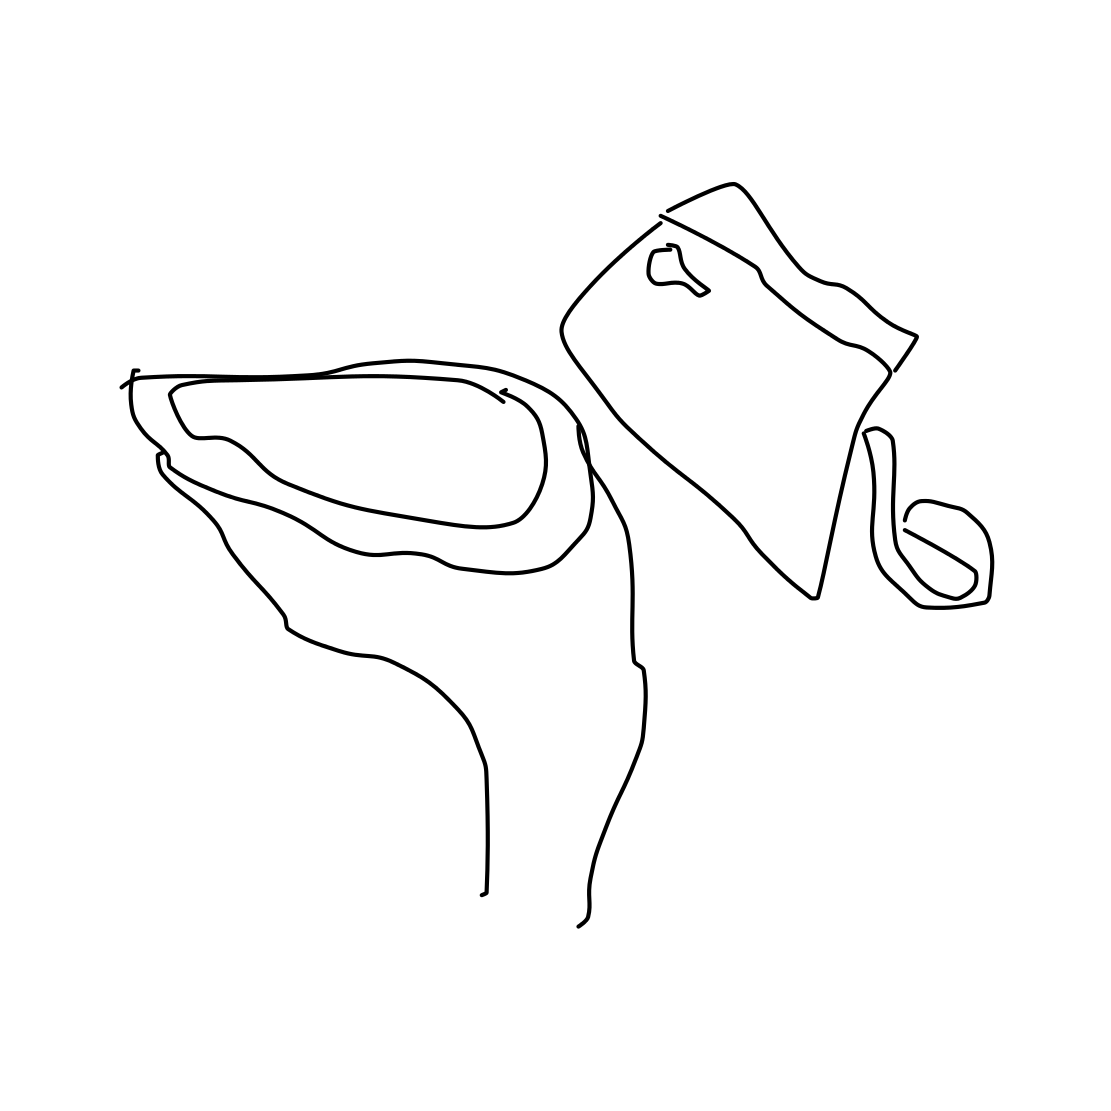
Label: toilet